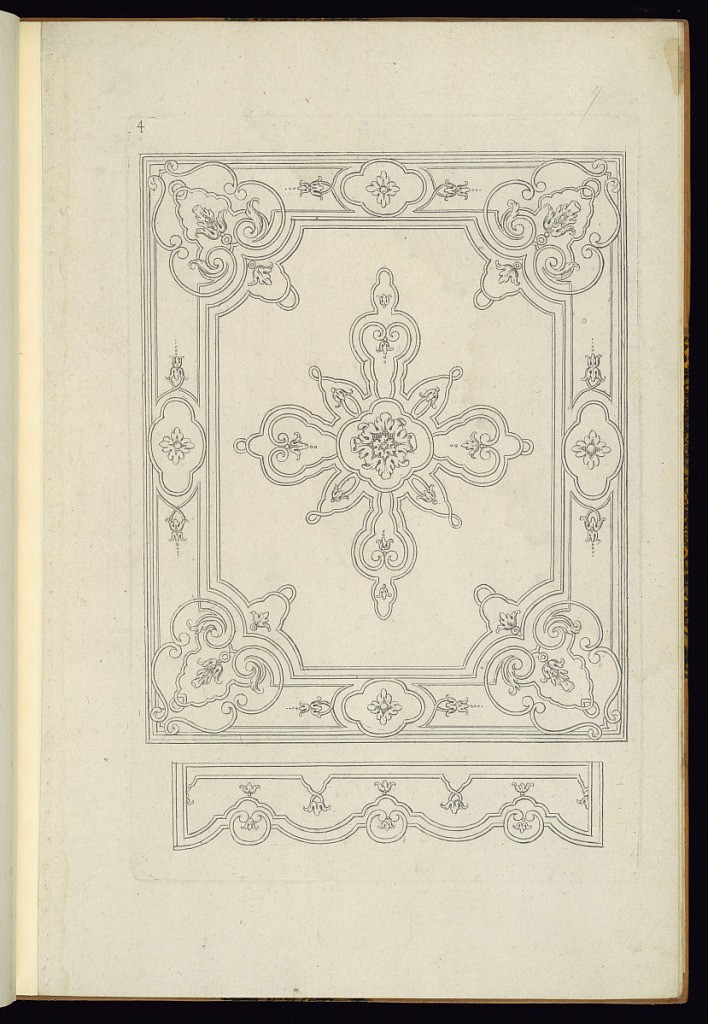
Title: Tester and Valance Designs
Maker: Nicolas Guérard, French, ca.1648 – 1719
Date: late 17th century
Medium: Etching on laid paper
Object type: Print
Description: Designs for an embroidered bed tester and valance featuring strapwork, fleurons, rosettes, and foliate scrolls. The plate is numbered.